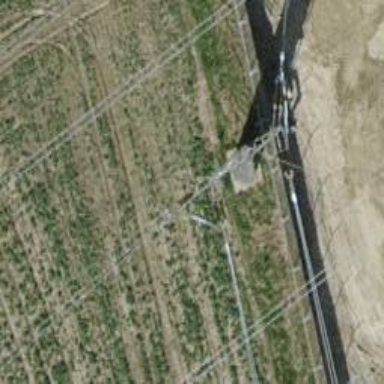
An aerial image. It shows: Power line in the image.